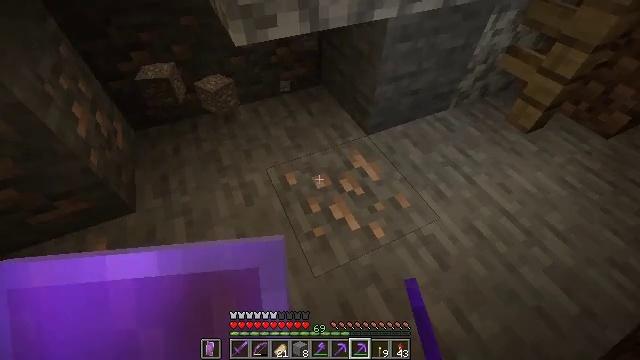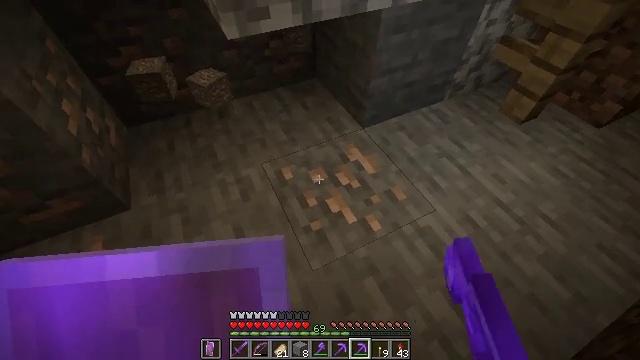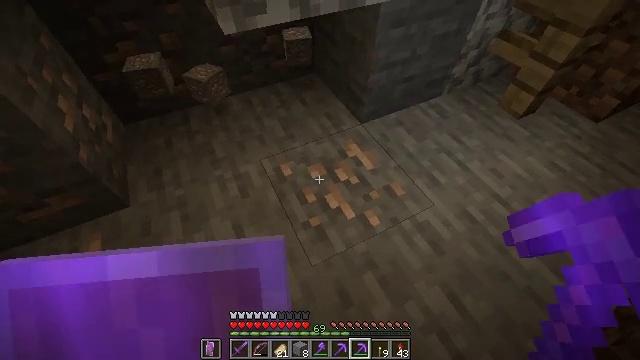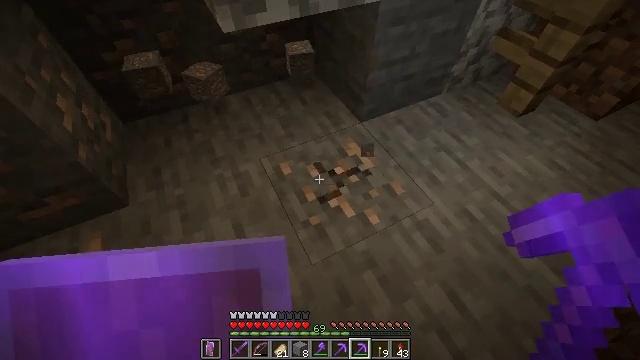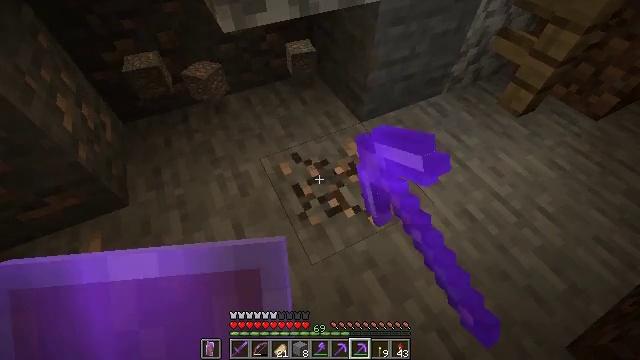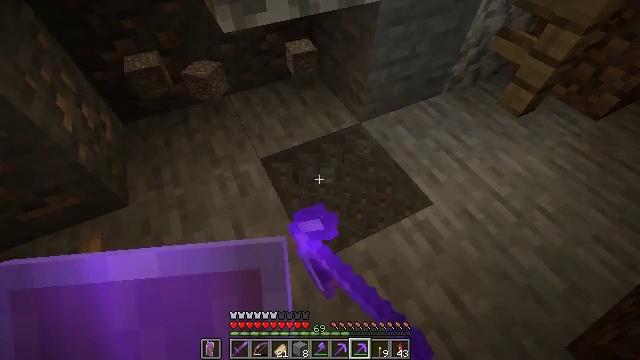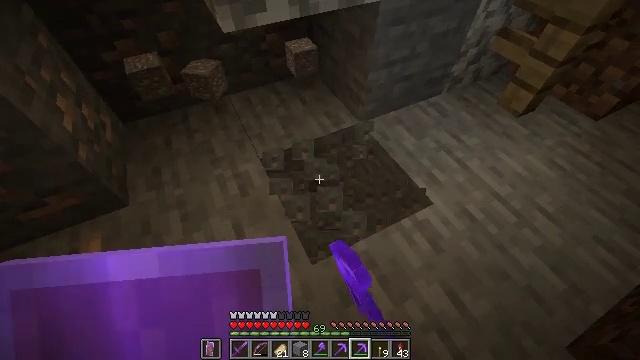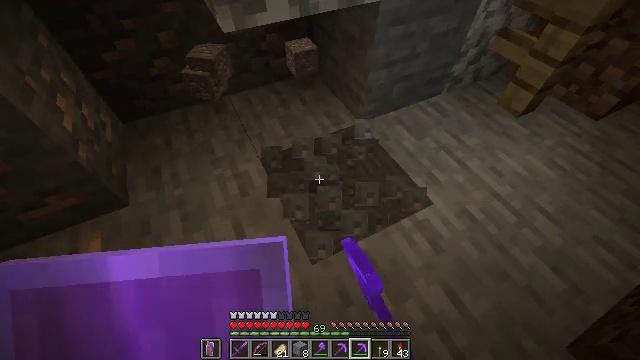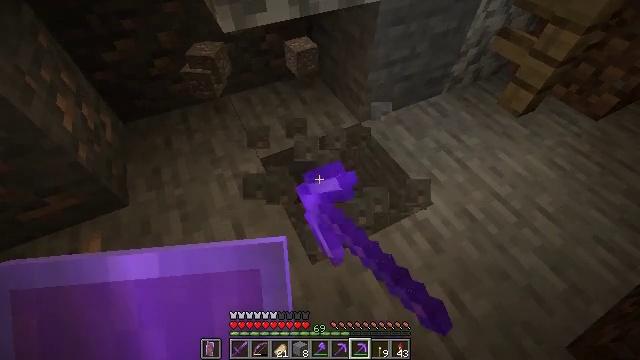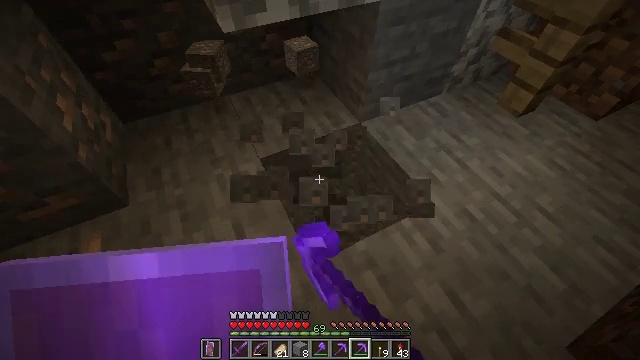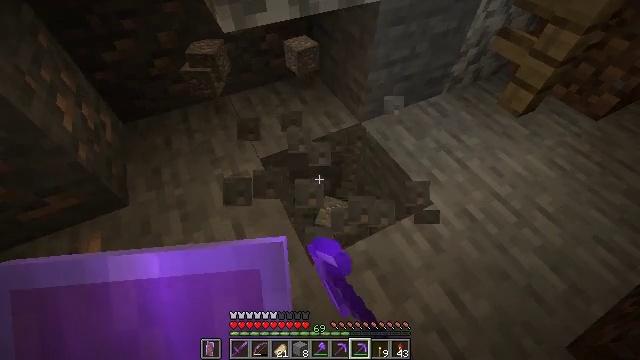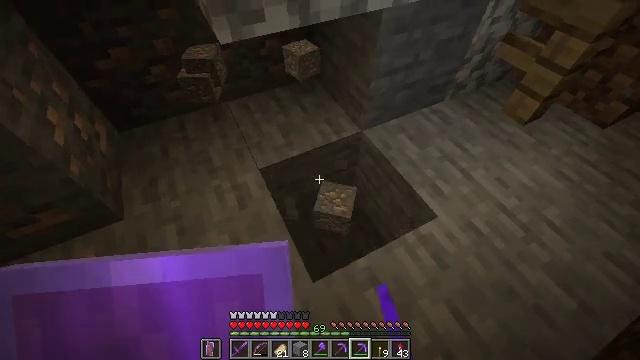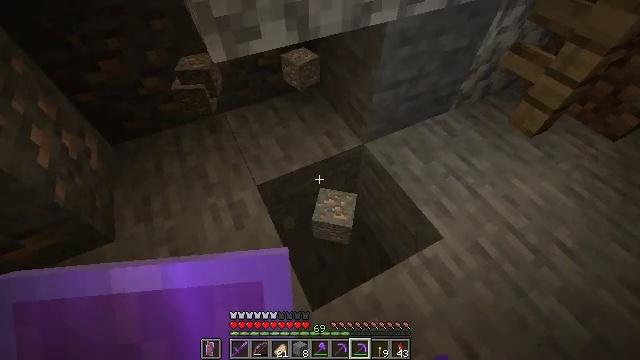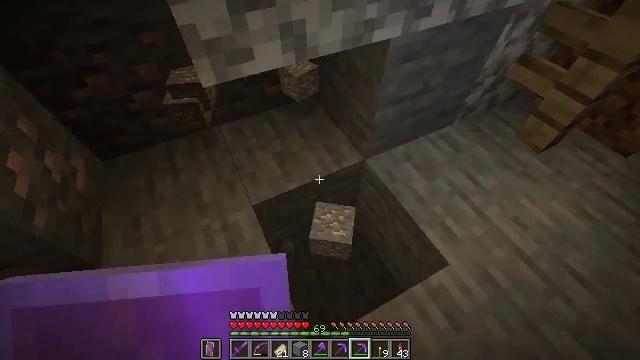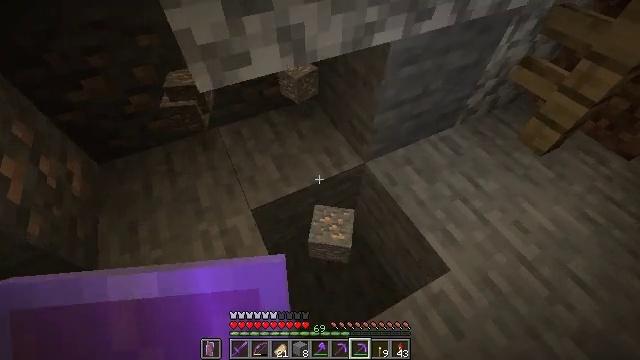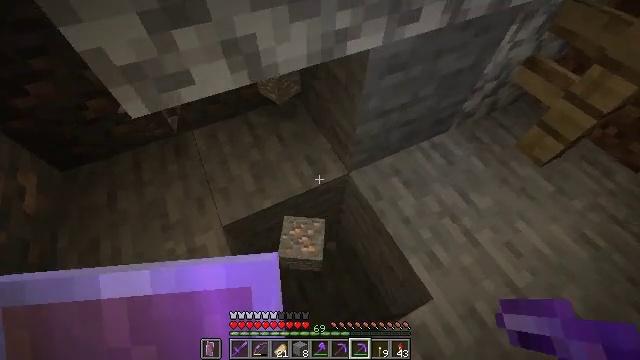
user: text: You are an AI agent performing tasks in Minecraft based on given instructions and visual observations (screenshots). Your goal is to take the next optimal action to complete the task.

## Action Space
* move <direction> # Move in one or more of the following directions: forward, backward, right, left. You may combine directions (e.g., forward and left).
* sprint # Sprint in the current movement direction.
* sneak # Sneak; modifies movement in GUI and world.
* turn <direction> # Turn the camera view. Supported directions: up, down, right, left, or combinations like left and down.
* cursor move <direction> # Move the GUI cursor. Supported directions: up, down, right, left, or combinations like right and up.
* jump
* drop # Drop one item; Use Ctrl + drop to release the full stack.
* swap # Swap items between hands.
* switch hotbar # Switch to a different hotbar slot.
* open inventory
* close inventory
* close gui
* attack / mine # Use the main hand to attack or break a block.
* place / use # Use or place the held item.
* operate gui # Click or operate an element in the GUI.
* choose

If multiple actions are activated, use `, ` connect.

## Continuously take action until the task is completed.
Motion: motion action
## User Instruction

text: Collect iron ore blocks.
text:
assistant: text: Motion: turn right and down
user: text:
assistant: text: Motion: no_op
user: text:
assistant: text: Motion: attack / mine
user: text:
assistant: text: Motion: attack / mine
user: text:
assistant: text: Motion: attack / mine
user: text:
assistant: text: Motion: attack / mine
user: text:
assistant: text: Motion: attack / mine
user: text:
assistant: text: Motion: attack / mine
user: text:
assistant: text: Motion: attack / mine
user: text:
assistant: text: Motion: attack / mine
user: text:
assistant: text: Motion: move forward
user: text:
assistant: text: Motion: move forward
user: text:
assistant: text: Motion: move forward
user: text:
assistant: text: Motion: move forward and move right
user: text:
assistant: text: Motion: move forward and move right, turn down
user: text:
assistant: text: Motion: move forward and move right, turn left and down
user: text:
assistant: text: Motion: move forward and move right, turn left and down
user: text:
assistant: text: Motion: turn left and down
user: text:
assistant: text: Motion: turn left and down
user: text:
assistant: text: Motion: turn left and down
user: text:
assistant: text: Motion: turn left
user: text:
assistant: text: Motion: no_op
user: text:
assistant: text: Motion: turn left
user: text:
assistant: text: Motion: turn left and up
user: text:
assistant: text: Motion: move forward, turn left and up
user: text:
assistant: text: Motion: move forward, turn up
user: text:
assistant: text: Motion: move forward, turn up
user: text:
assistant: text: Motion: move forward, turn up
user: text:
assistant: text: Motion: move forward and move left
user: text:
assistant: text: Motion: move left